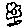
Label: flower